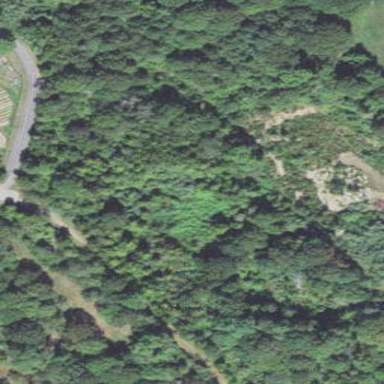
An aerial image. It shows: Mixed leaf woodland.